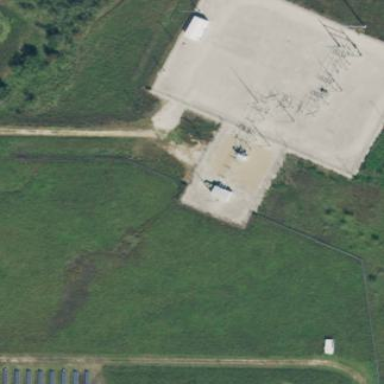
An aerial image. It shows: Power substation with transmission level designation. It is enclosed by fence.